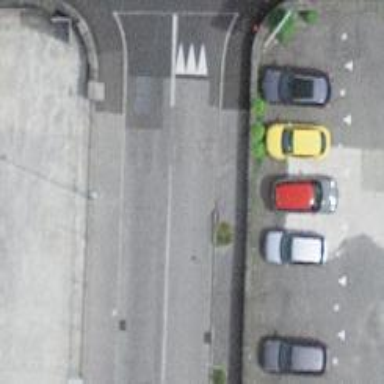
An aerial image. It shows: Zebra crossing on the road.